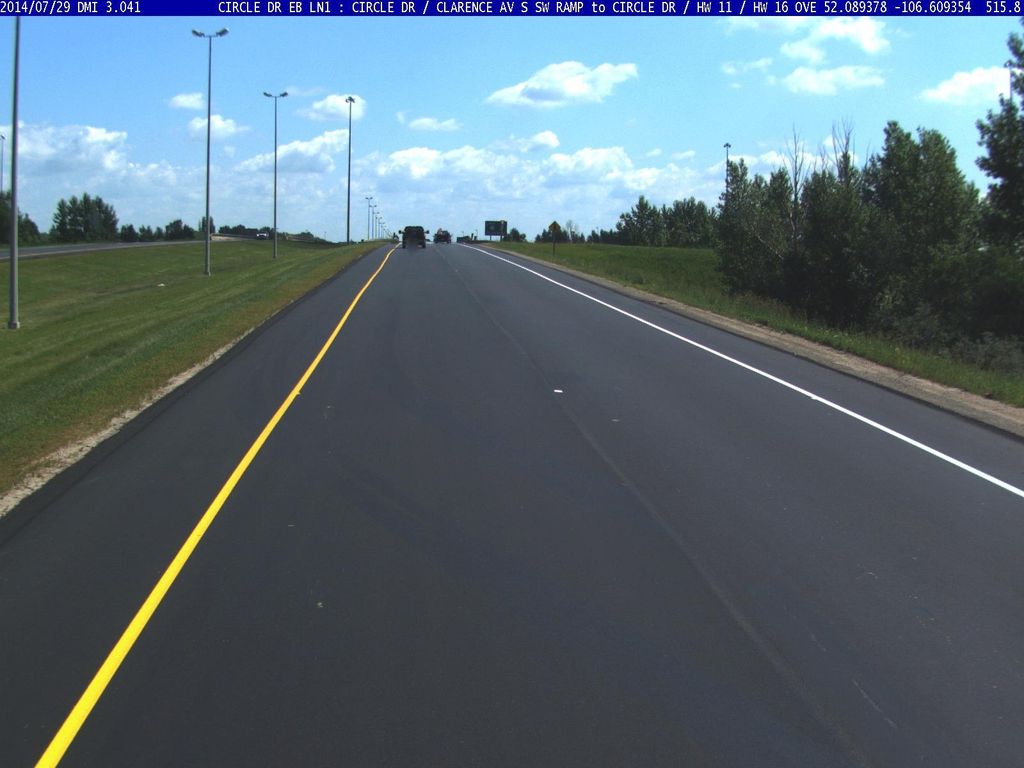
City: saskatoon